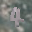
Label: 4